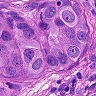
Metastatic tissue present: yes